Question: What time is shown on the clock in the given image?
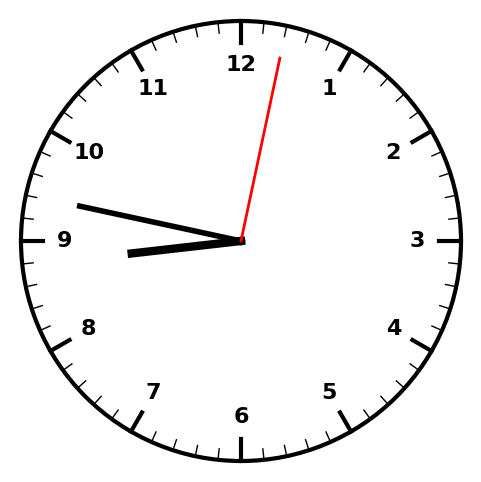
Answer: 08:47:02